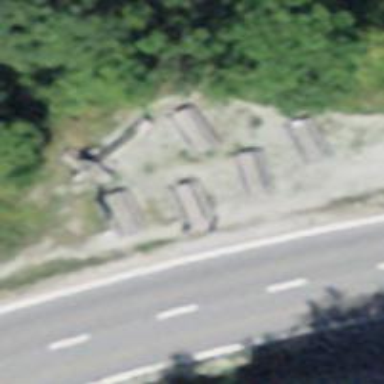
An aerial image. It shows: Picnic table located in leisure land area.